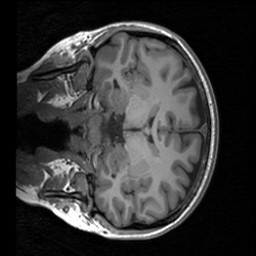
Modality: T1w
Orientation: coronal
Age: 23
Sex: female
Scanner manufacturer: siemens
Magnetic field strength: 3 T
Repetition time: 1.9 s
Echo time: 0.00226 s